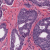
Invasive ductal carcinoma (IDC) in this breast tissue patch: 0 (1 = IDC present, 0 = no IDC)